Question: I am trying to display a grid of images in wxPython. I am using a GridSizer to create a grid to which I add my staticbitmaps. But for some reason I only see one image at the first position in the grid. I am not sure where I am going wrong. Here is my code and the corresponding output.
'''
import wx
import sys
import glob
MAIN_PANEL = wx.NewId()
class CommunicationApp(wx.App):
"""This is the class for the communication tool application.
"""
def __init__(self, config=None, redirect=False):
"""Instantiates an application.
"""
wx.App.__init__(self, redirect=redirect)
self.cfg = config
self.mainframe = CommunicationFrame(config=config,
redirect=redirect)
self.mainframe.Show()
def OnInit(self):
# self.SetTopWindow(self.mainframe)
return True
class CommunicationFrame(wx.Frame):
"""Frame of the Communication Application.
"""
def __init__(self, config, redirect=False):
"""Initialize the frame.
"""
wx.Frame.__init__(self, parent=None,
title="CMC Communication Tool",
style=wx.DEFAULT_FRAME_STYLE)
self.imgs = glob.glob('../img/img*.png')
self.panel = CommuniationPanel(parent=self,
pid=MAIN_PANEL,
config=config)
# # Gridbagsizer.
nrows, ncols = 3, 4
self.grid = wx.GridSizer(rows=nrows, cols=ncols)
# Add images to the grid.
for r in xrange(nrows):
for c in xrange(ncols):
_n = ncols * r + c
_tmp = wx.Image(self.imgs[_n],
wx.BITMAP_TYPE_ANY)
_temp = wx.StaticBitmap(self.panel, wx.ID_ANY,
wx.BitmapFromImage(_tmp))
self.grid.Add(_temp, 0, wx.EXPAND)
self.grid.Fit(self)
# set to full screen.
# self.ShowFullScreen(not self.IsFullScreen(), 0)
class CommuniationPanel(wx.Panel):
"""Panel of the Communication application frame.
"""
def __init__(self, parent, pid, config):
"""Initialize the panel.
"""
wx.Panel.__init__(self, parent=parent, id=pid)
# CALLBACK BINDINGS
# Bind keyboard events.
self.Bind(wx.EVT_KEY_UP, self.on_key_up)
def on_key_up(self, evt):
"""Handles Key UP events.
"""
code = evt.GetKeyCode()
print code, wx.WXK_ESCAPE
if code == wx.WXK_ESCAPE:
sys.exit(0)
def main():
app = CommunicationApp()
app.MainLoop()
if __name__ == '__main__':
main()
'''
Here is the output.

What I would like to see (or expected to see) was 3X4 grid of the different images.
What is the problem with my code? And how do I fix it?
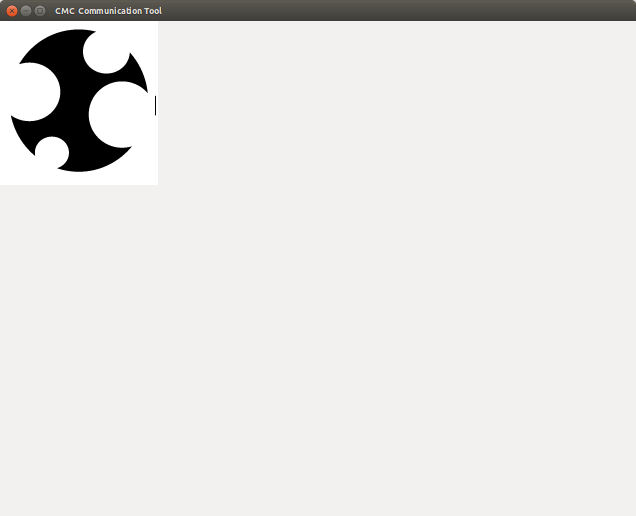
Answer: You appear to have forgotten to set a sizer for your panel
Try putting this in the frame's '__init__'
'''
self.panel.SetSizer(self.grid)
'''